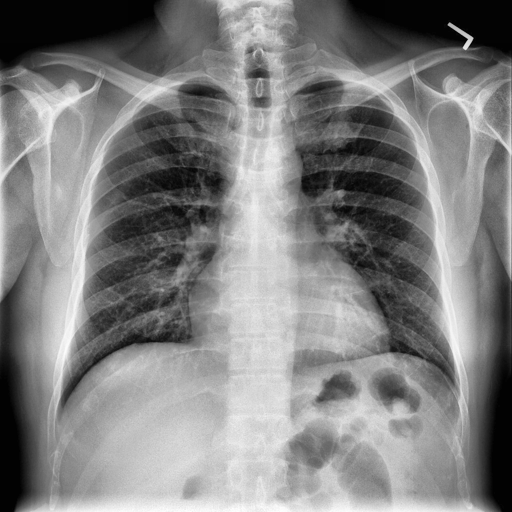
Finding: NORMAL